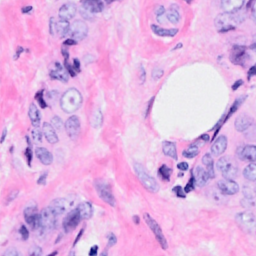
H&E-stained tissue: Breast